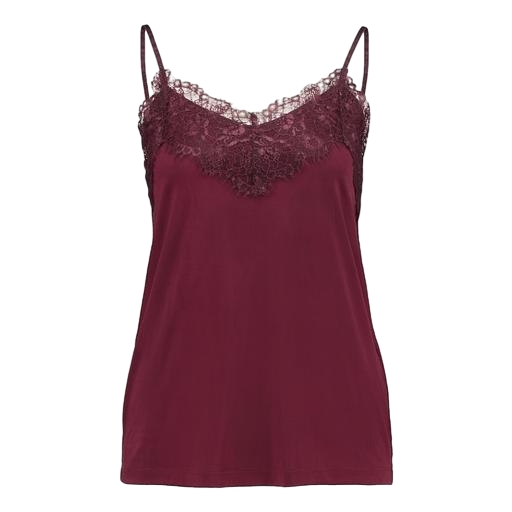
multicolor vila brown lace detail cami, red ee chloe top lace, camisole top, white background